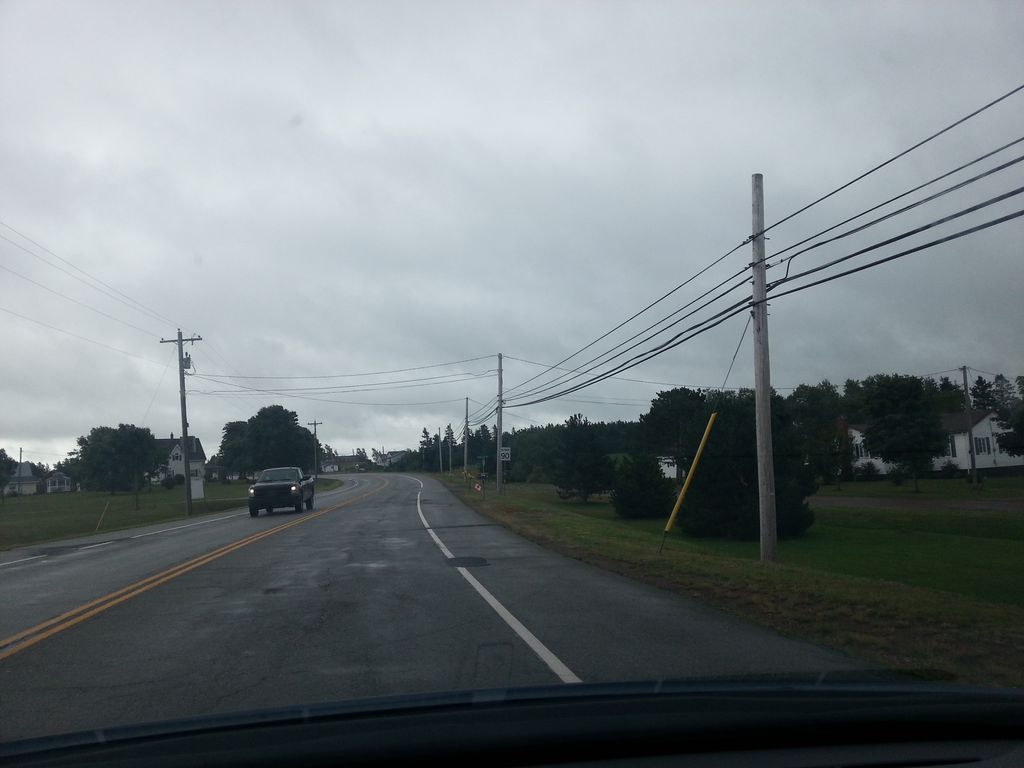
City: charlottetown